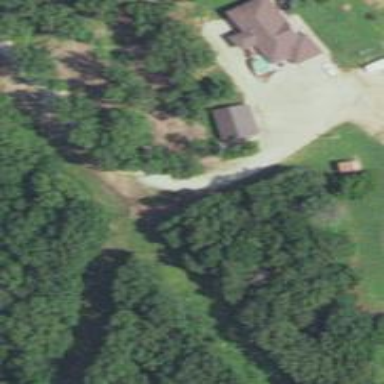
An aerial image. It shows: Driveway.